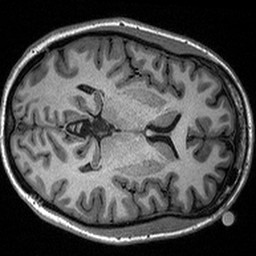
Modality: T1w
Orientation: axial
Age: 31
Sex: female